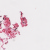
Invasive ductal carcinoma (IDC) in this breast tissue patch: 0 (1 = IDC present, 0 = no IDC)